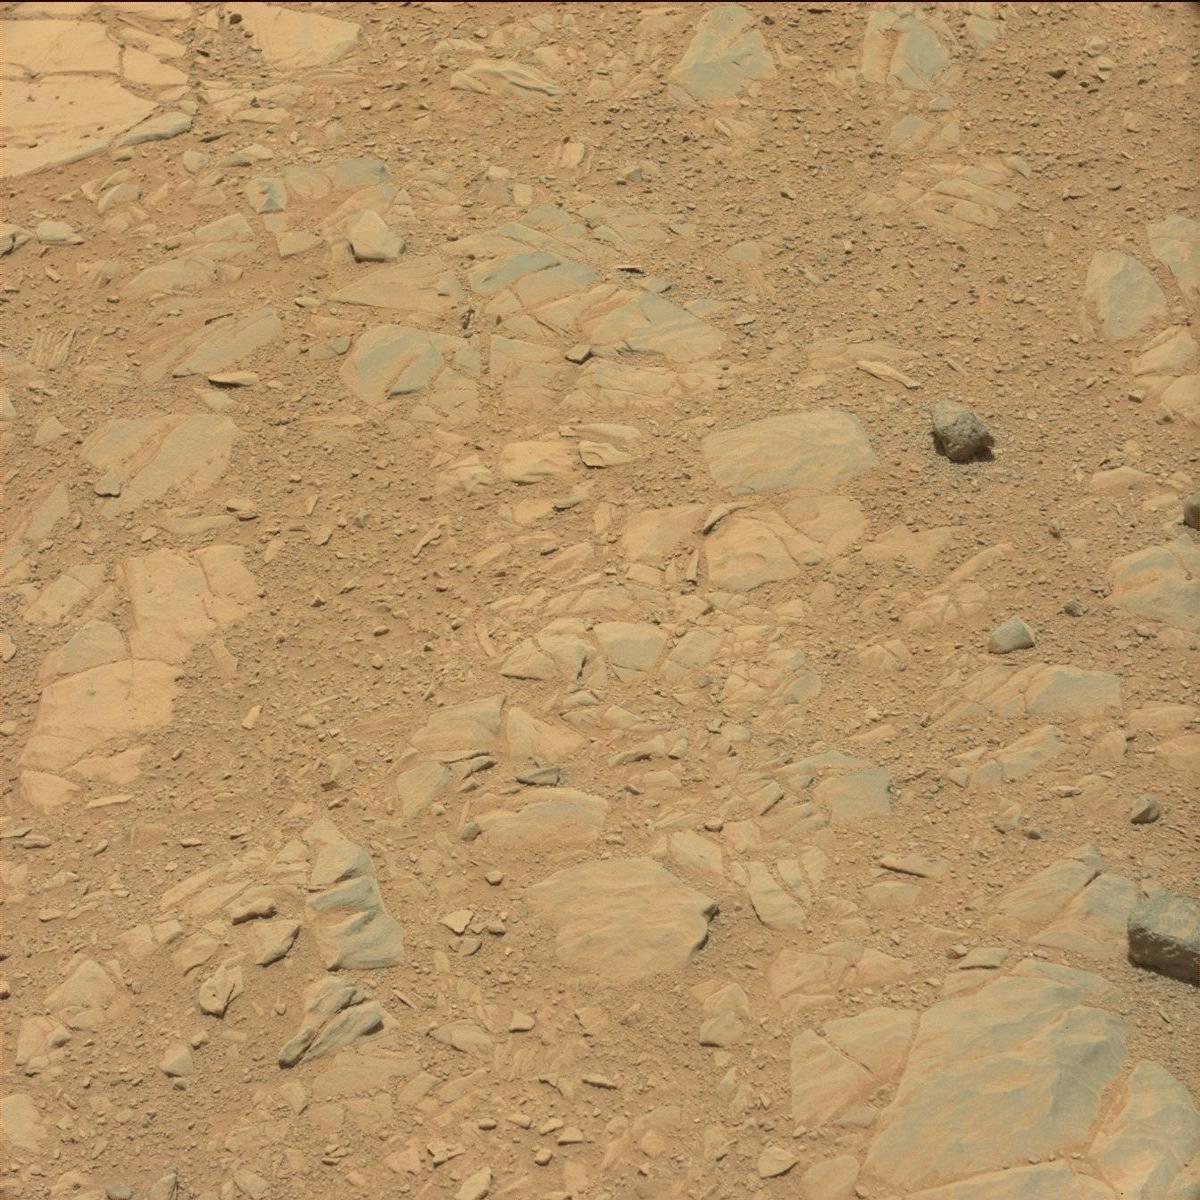
Terrain classes present: Bedrock, Rock, Sand / Soil